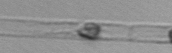
Label: Dactyliosolen_blavyanus